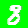
Digit: 8